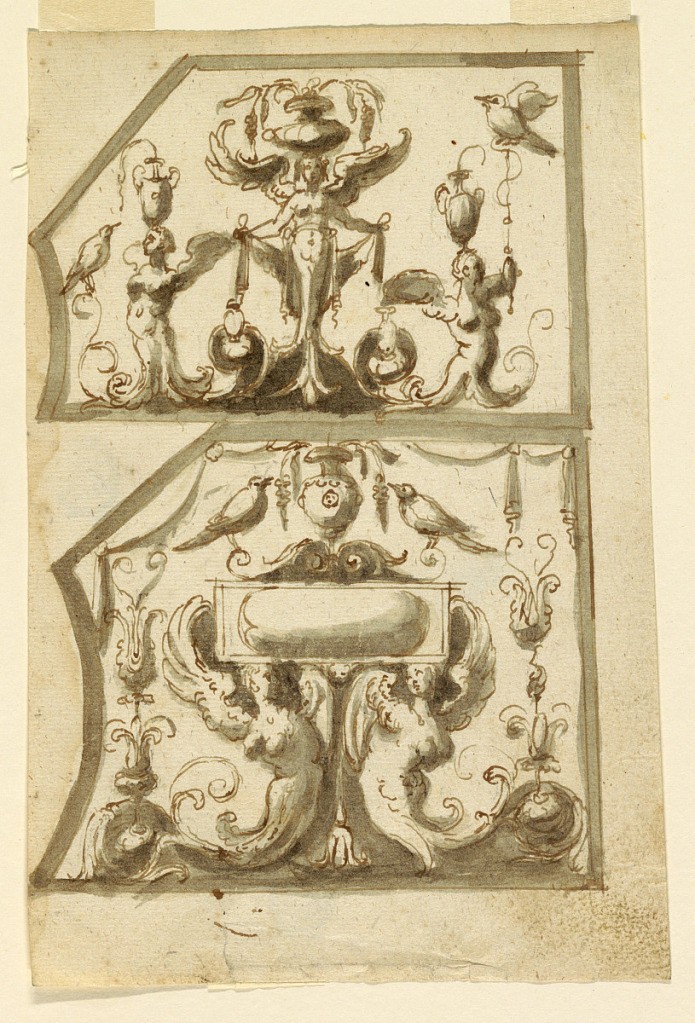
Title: Two Projects for Painted Decorations of Panels
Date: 1580–1590
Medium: Pen and ink, brush and grey watercolors on laid paper.
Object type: Drawing
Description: Vertical rectangle, one design above the other. the panels are pentagonal, the lower, right, upper, and topmost of the upper parts of the left edges are straight, the lower parts are convex. In the center of the upper design, half-figure of a winged woman, carrying on her head a vase with grapes. In her hands is a drapery festoon. Laterally are winged half-figures carrying vases on their heads. A bird sits on the lower rinceaux of the left figure. At upper right corner, a bird is supsended by a thread with a fish attached to it. In the lower design, two winged half-figures carry the frame of a gem. At the upper edge, a rinceau pediment with a vase sits between two birds. Drapery festoons along upper edges. Laterally are plant candelabra rising from a rinceau below.